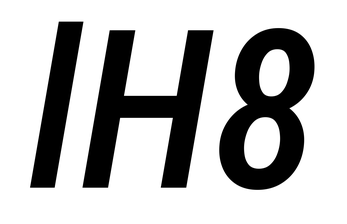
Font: Roboto-Italic_Condensed_Medium_Italic